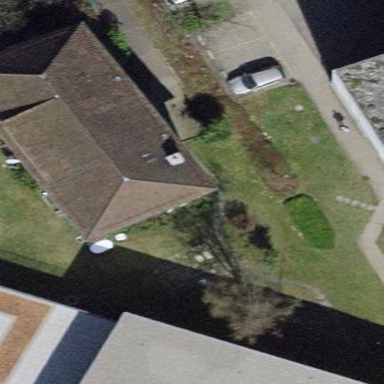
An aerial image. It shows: Building with hipped roof.